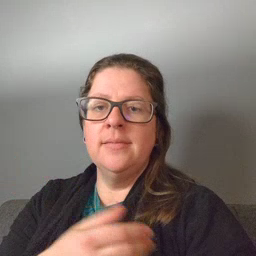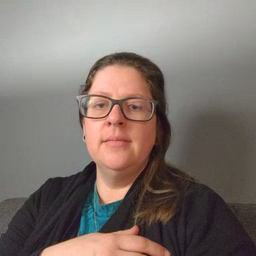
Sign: wait